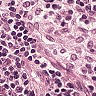
Metastatic tissue present: no